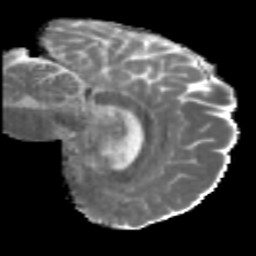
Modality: MD
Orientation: sagittal
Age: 46
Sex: male
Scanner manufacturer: siemens
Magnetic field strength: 3 T
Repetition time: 5 s
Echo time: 0.092 s